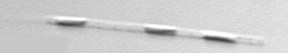
Label: Leptocylindrus